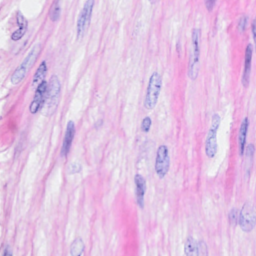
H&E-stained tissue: Breast